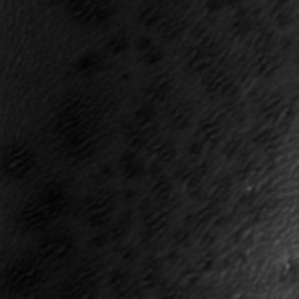
Label: frost